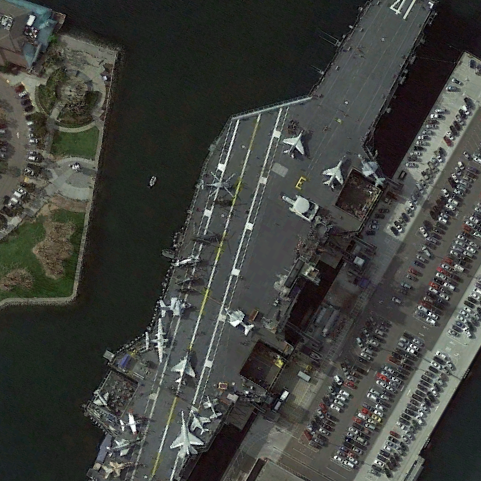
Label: Midway-class_aircraft_carrier